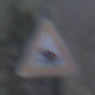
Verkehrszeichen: AmphibienwanderungRechts
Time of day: MorningAfternoon
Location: Outdoor (Nature)
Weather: Overcast
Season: Winter
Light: Natural